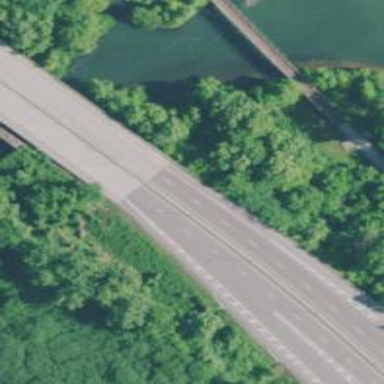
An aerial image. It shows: Primary highway expressway with bridge.